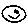
Label: smiley face